Question: I've recently joined a project where each client has their own custom HTML content for emails sent to their customers.
It does this by inserting the content into the string with custom tags, and then sent by setting the body attribute in a mailer, like so:
'''
mail(:from => from_email,
:reply_to => from_email,
:to => to_email,
:subject => subject,
:body => (html_text.empty?) ? plain_text : html_text,
:content_type => (html_text.empty?) ? 'text/plain' : 'text/html',
)
'''
One functionality to be added was the inclusion of inline images; however - by manually setting the content_type to be either 'text/plain' or 'text/html', the email cannot be rendered properly, and the image cannot be attached correctly either (the content_type of the overall email seems to mess up):
.
On removing this explicit content_type, the image is correctly attached, yet the inline image is not displayed (the place holder is swapped out for an image_tag using the attached image), as the content does not seem to be interpreted as HTML, for example the content of the email is:
'''
Dolor eligendi doloremque et.
<img alt="Signature Image" src="cid:5225b25b53818_b4213fc5ce0349d0975f@localhost.mail" />
'''
How do I get the email to correctly interpret the content as HTML without messing up the inline image content type?
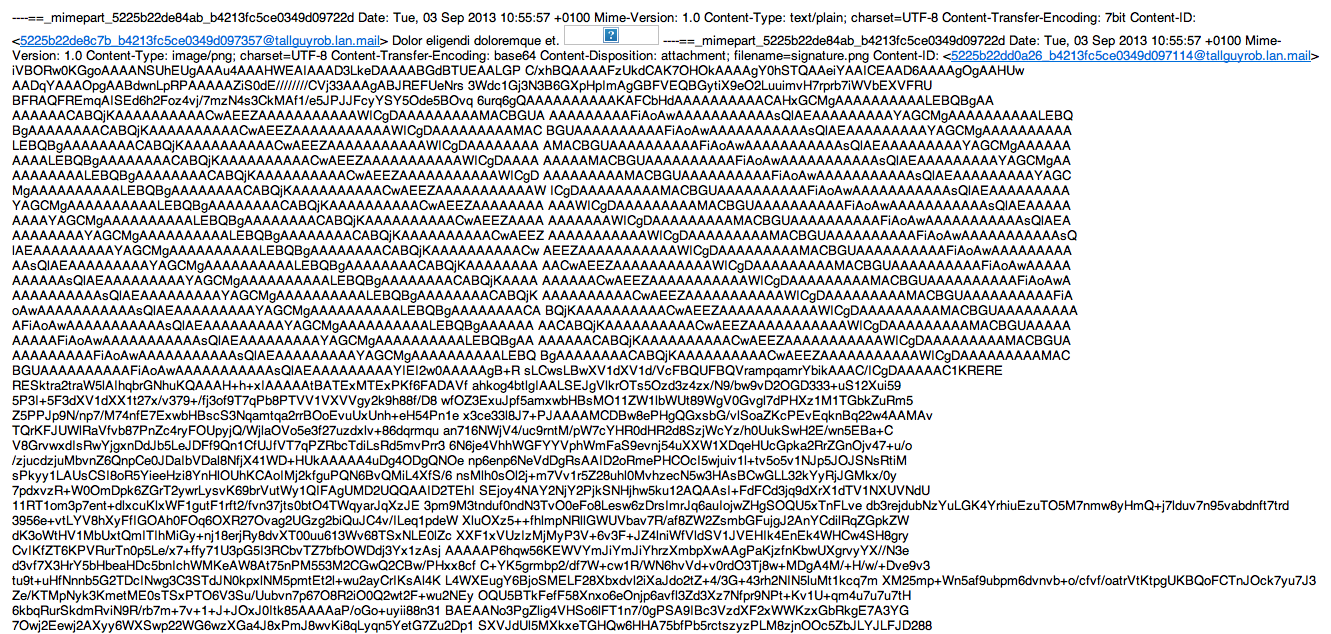
Answer: Even for dynamic content; let rails do the heavy lifting for you. Passing the content into an empty view template to be rendered rather than passing a body to the mail method means that all your content types are set implicitly.
Afterwards, the mailer should not pass the content directly, leaving you with only:
'''
mail(:from => from_email,
:reply_to => from_email,
:to => to_email,
:subject => subject
)
'''
Or try this,
'''
mail(:from => from_email,:reply_to => from_email) do |format|
format.html { render 'another_template' }
format.text { render 'another_template' }
end
'''
It will create a multipart email that includes both html and text parts. This will allow text only clients to render it using that part and html based clients to render it properly too.